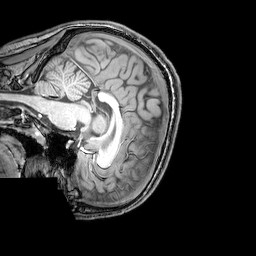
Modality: T1w
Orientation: sagittal
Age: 24
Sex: male
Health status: healthy
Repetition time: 0.081 s
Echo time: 0.037 s